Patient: sex M, age 45
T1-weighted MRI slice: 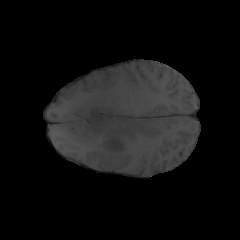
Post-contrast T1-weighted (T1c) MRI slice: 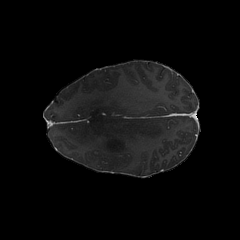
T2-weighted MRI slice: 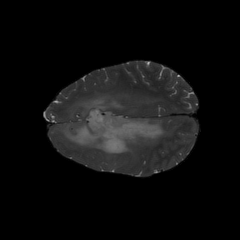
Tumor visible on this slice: yes
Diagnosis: Astrocytoma, IDH-mutant
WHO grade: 3